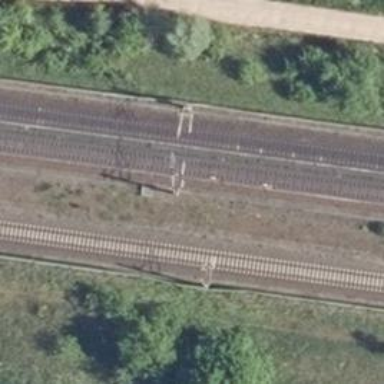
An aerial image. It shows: Rail track with contact line electrification. The track is ballastless.